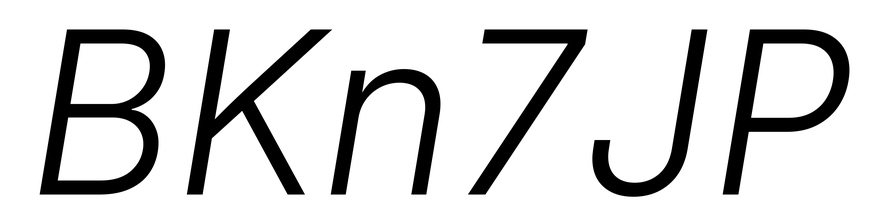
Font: Inter-Italic_Light_Italic